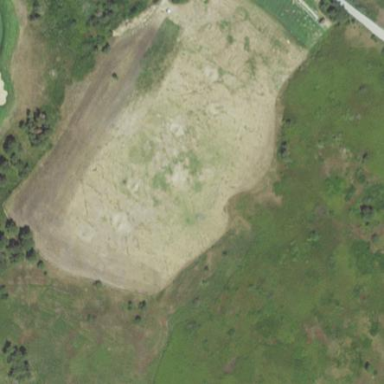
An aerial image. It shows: Grassy area designated for leisure use with golf driving range.